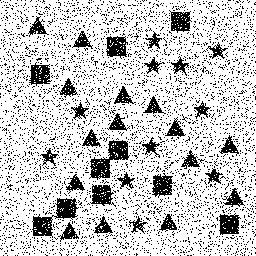
Squares: 10
Triangles: 15
Stars: 11
Total shapes: 36